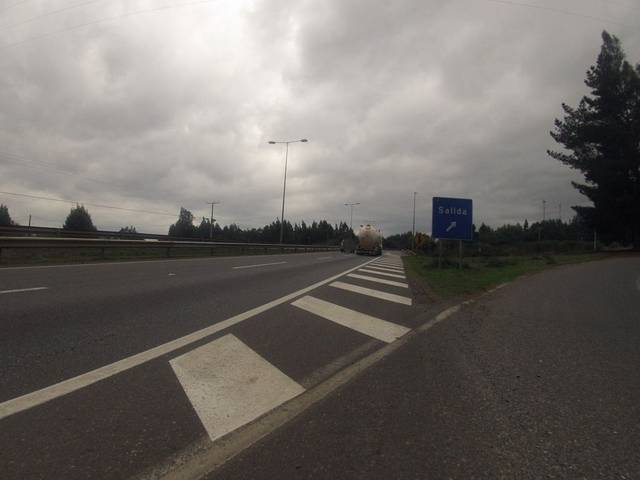
Region: Chile
Coordinates: -38.808, -72.627